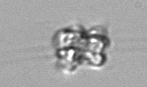
Label: Leptocylindrus_mediterraneus